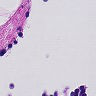
Metastatic tissue present: no